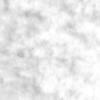
Label: no_change